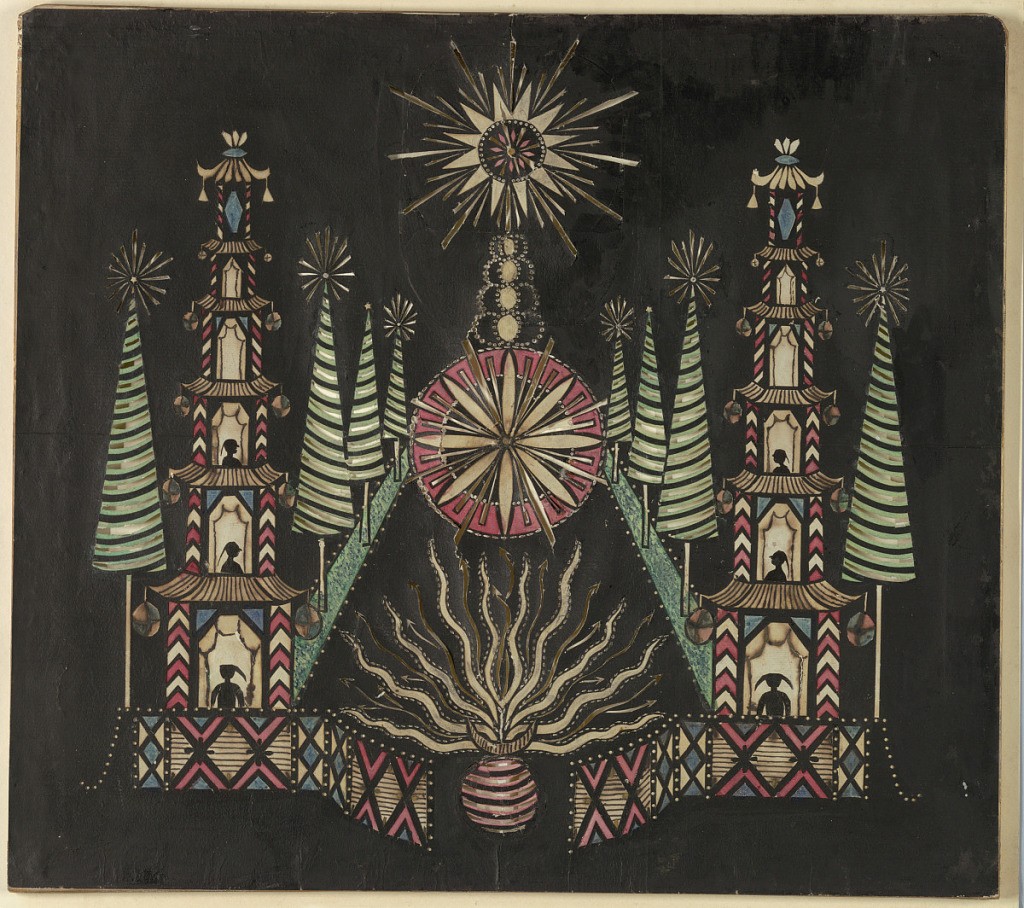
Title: Chinese Garden
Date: ca. 1780
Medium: Cut paper on wood frame
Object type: Lantern slide
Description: Magic lantern slide, optical toy. On black field, pagodas hung with lanterns at left and right, with silhouetted figures in three lower stories. A star at top center, a rayed wheel in center below, and at bottom center a sphere from which fly serpentine fireworks. Representation of a garden, with pyramidal pine trees. White, yellow, green, blue, and red transparencies.